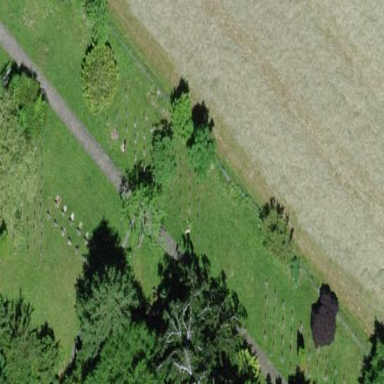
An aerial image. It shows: Graveyard.